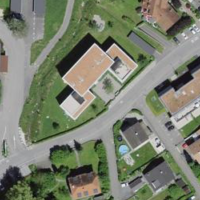
EUNIS habitat code: 54
Species observed at this site:
Cardamine pratensis